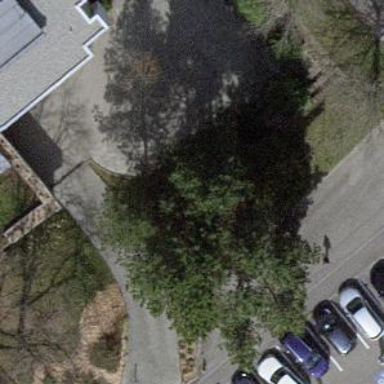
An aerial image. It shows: Car-sharing service available at this location.